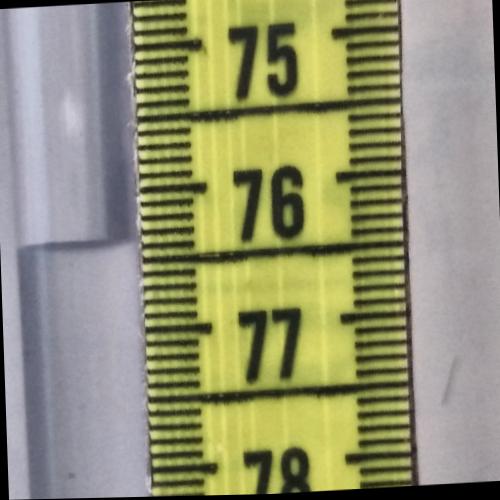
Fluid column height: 76.4 cm